Field crop: maize
Growth stage: 1
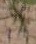
Species: salsola